Question: I am trying to do a graceful fallback for IE with CSS variables. So I did this:
'''
body {
background: brown;
background: var(--main-bg-color);
}
'''
This works, however IE warns of ActiveX component and makes me allow it. I attached a screenshot below. Is there anyway to fallback without the ActiveX prompt?

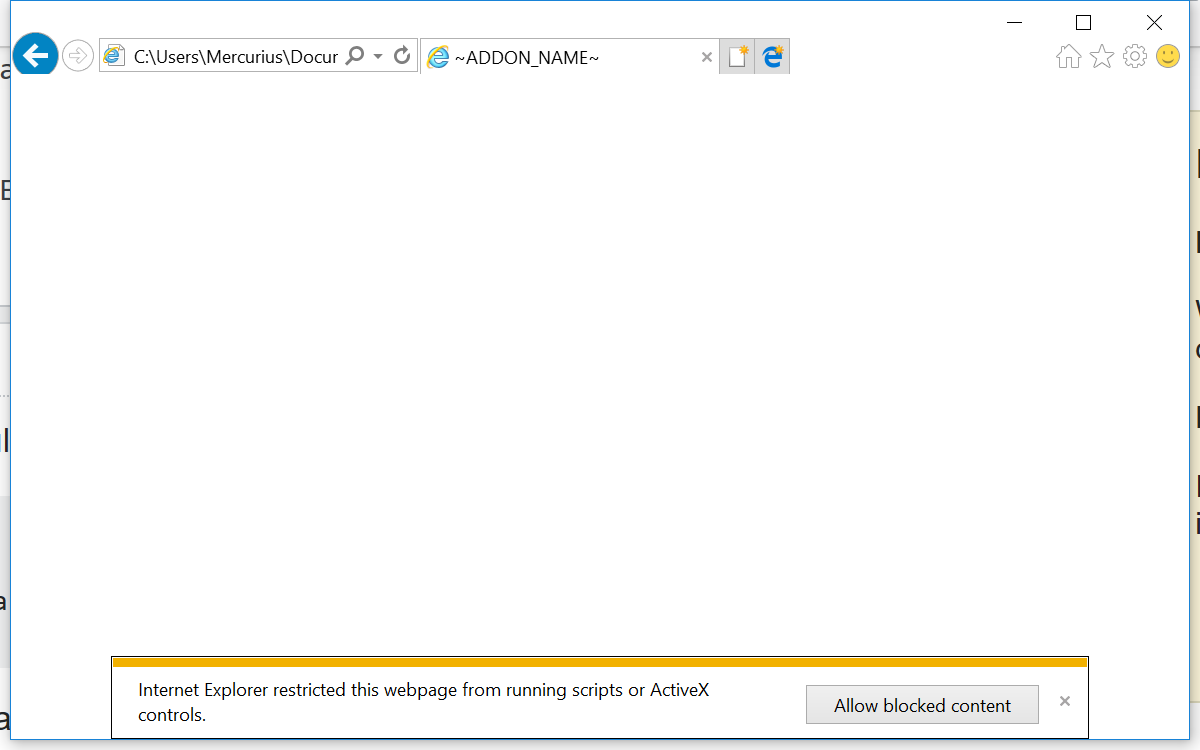
Answer: I'm talking out of ignorance here but are you absolutely sure the ActiveX problem is related to the use of a fallback for the 'background' property with a custom property value? Are you using any add-ons for IE? If you are, have you tried disabling them?
Some add-ons depend on ActiveX and they can cause some issues when rendering a site if they're not working properly.
It strikes me as odd that a CSS fallback property could lead to this case, since most layout engines just ignore properties with invalid values, i.e.:
'''
.class {
color: #000;
color: invalidValue;
}
'''
Since 'invalidValue' isn't a valid color value for the 'color' property, it is a common practice for layout engines to ignore this property (and its value) and just use the previous declaration of that property (if there isn't a previous declaration, they fallback to the initial/inherited value). With this being said, if IE would have some sort of problem with your '--main-bg-color' custom property it should use 'brown' as the fallback, as it was initially intended.